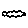
Label: cloud